Aerial crown-view tile of a tropical tree (Barro Colorado Island, Panama), acquired 20241216:
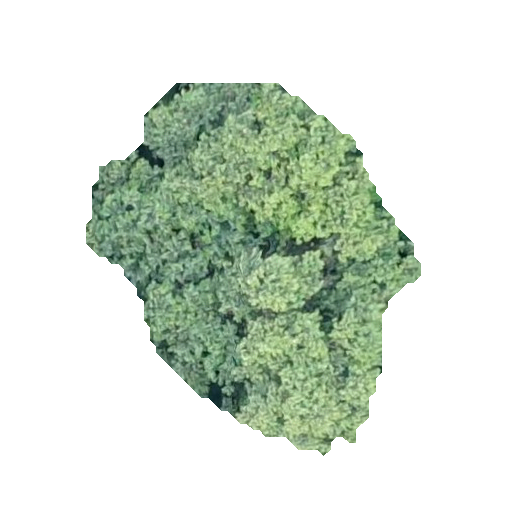
Species: Luehea seemannii
GBIF accepted scientific name: Luehea seemannii
Crown area: 116.425 m²